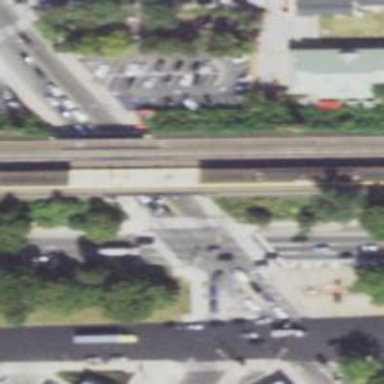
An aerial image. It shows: Bridge over electrified railway tracks.